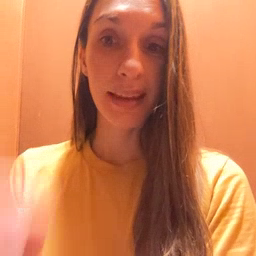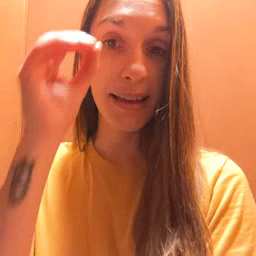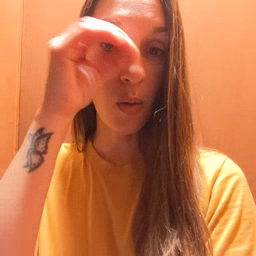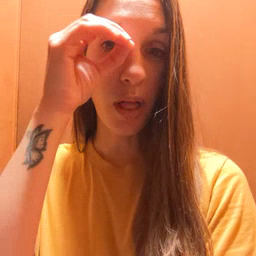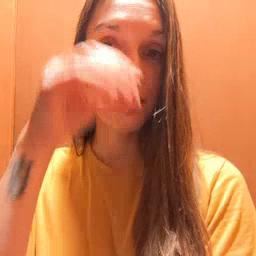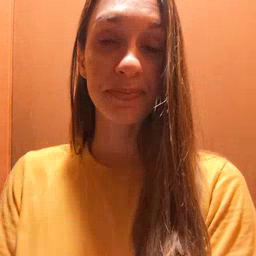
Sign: owl